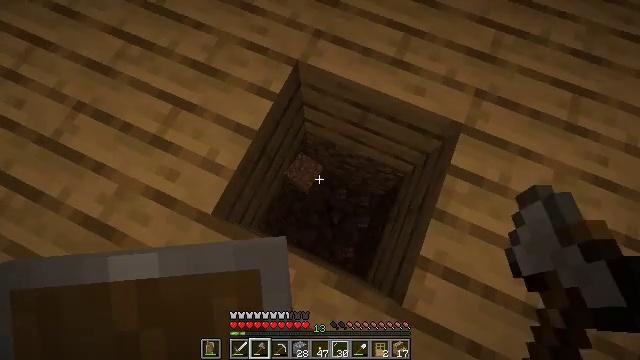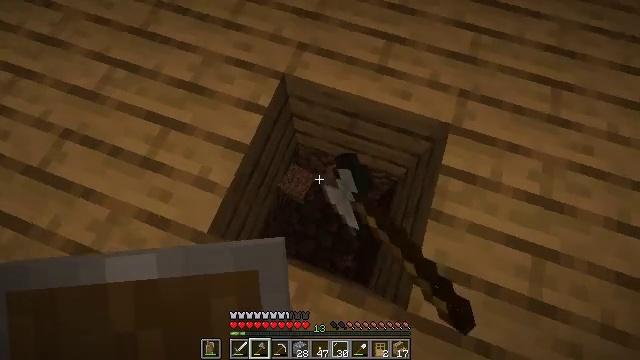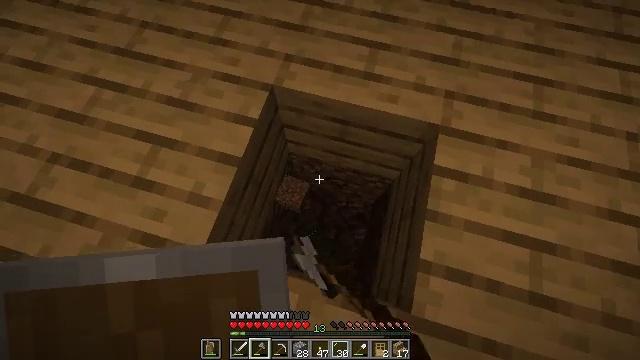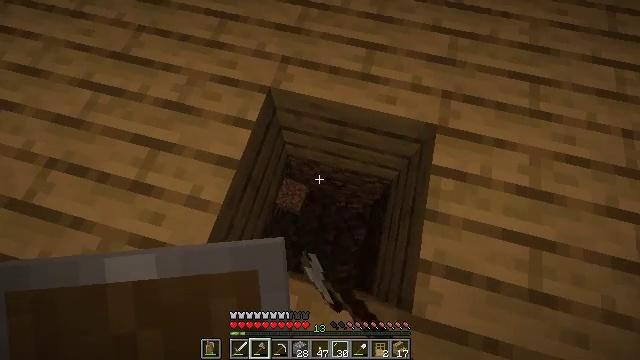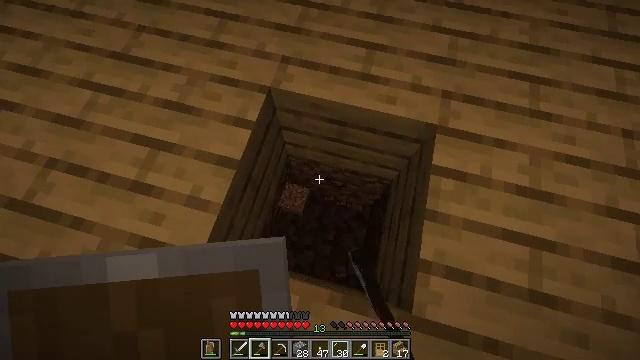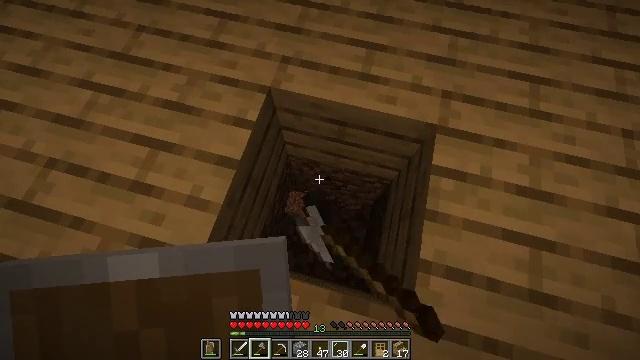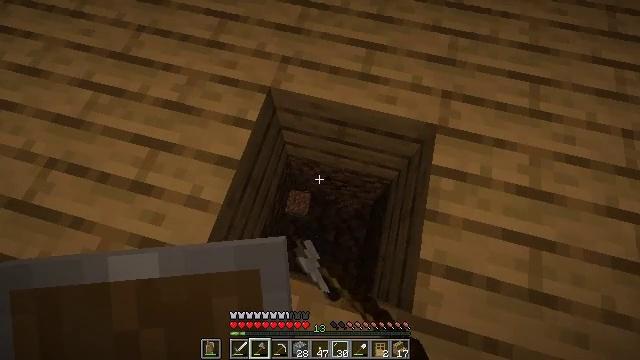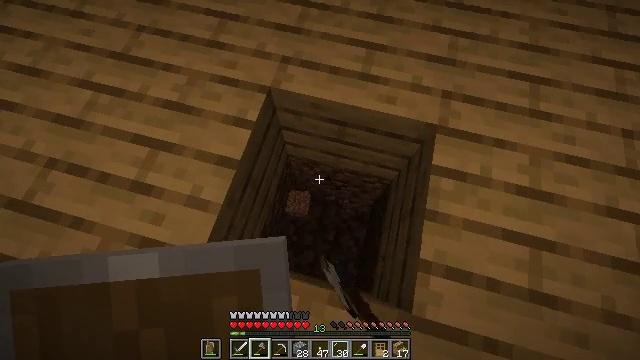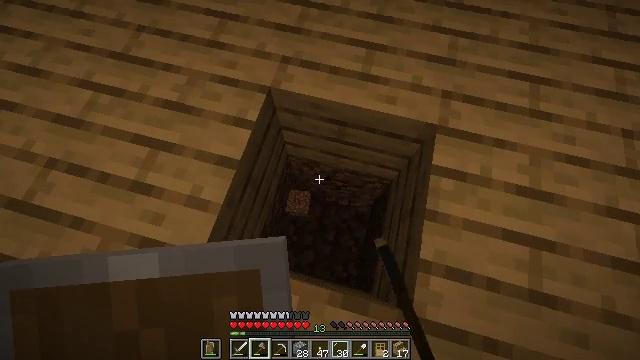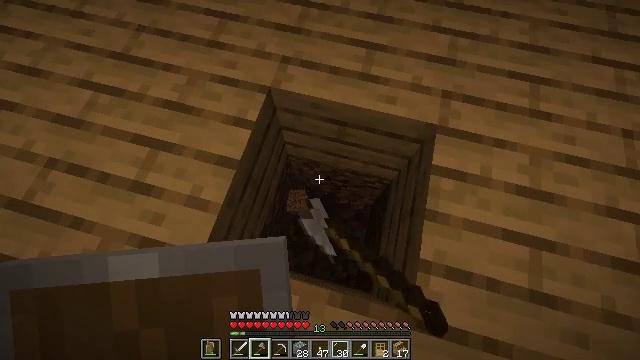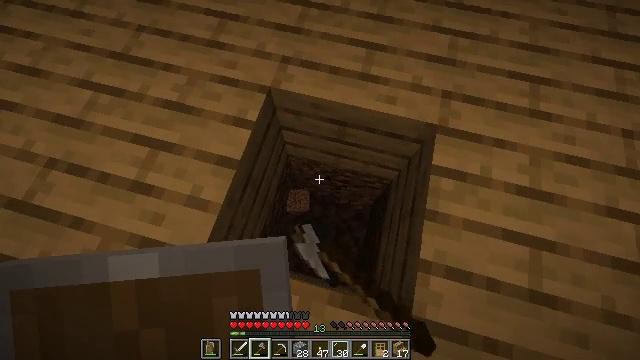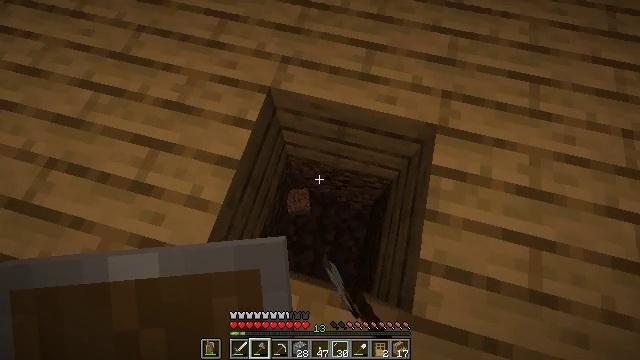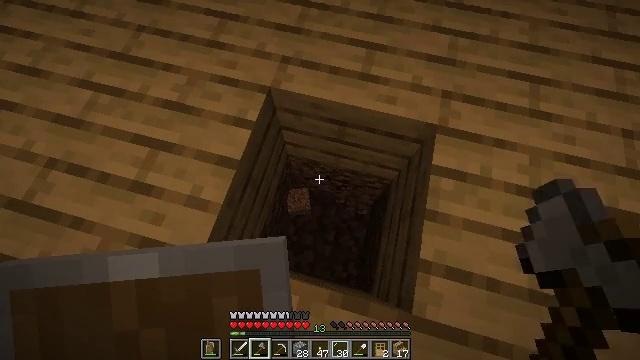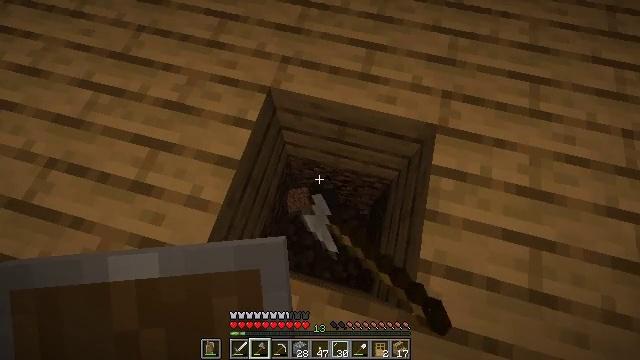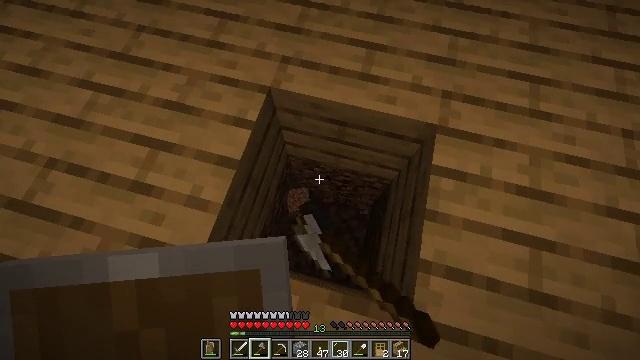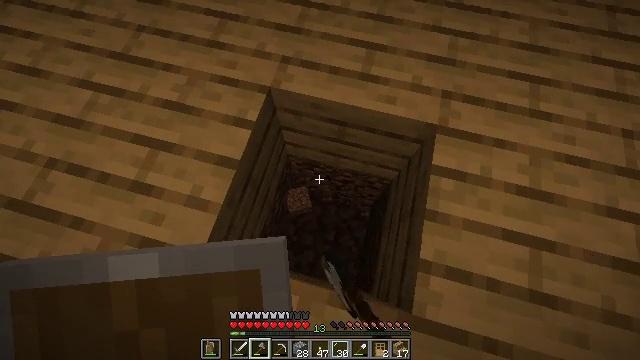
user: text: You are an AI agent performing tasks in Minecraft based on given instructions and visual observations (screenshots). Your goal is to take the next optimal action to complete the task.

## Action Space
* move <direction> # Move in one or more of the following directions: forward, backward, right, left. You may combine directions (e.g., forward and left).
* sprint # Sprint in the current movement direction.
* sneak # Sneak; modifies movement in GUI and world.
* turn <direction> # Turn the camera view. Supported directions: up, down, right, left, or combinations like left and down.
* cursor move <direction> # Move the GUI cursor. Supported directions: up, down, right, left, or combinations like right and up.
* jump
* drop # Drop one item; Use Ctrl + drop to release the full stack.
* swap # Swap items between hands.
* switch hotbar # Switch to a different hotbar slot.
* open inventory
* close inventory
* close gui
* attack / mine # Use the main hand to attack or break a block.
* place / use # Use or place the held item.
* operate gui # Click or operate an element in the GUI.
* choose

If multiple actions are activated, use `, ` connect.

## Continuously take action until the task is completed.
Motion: motion action
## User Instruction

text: Collect dirt by holding left button.
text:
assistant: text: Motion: sneak, turn right and up, attack / mine
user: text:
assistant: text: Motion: sneak, turn right and up, attack / mine
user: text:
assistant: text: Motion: sneak, attack / mine
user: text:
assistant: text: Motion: sneak, attack / mine
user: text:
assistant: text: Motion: sneak, attack / mine
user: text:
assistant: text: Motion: sneak, attack / mine
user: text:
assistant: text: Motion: sneak, attack / mine
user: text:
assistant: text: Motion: sneak, attack / mine
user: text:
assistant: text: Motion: sneak, attack / mine
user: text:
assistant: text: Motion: sneak, attack / mine
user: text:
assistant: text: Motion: sneak, attack / mine
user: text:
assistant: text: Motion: sneak, attack / mine
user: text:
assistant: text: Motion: sneak, attack / mine
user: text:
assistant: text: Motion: sneak, attack / mine
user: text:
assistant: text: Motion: sneak, attack / mine
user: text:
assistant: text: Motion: sneak, attack / mine
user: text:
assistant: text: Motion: sneak, attack / mine
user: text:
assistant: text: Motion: sneak, attack / mine
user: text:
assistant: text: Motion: sneak, attack / mine
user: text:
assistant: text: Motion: sneak, attack / mine
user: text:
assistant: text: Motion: sneak, turn left, attack / mine
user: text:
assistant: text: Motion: sneak, turn left, attack / mine
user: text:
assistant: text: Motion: sneak, turn left and down, attack / mine
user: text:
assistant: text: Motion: sneak, turn left and down, attack / mine
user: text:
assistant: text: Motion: sneak, turn left, attack / mine
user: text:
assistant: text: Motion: sneak, attack / mine
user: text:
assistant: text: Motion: sneak, attack / mine
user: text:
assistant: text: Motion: sneak, attack / mine
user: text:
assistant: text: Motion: sneak, attack / mine
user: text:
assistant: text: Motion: sneak, attack / mine